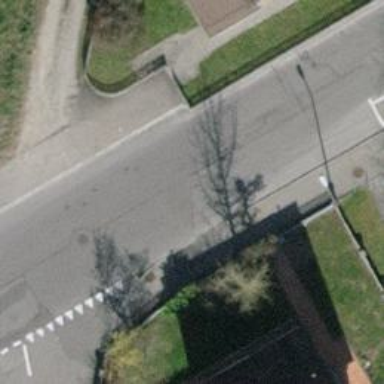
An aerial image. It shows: Unmarked crossing on the road.